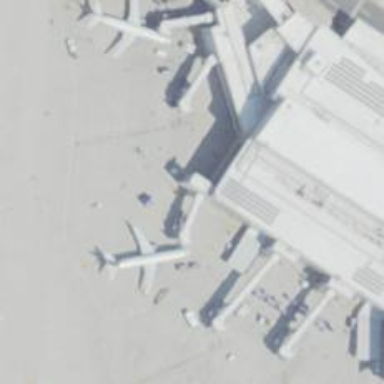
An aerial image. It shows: Airport gate.